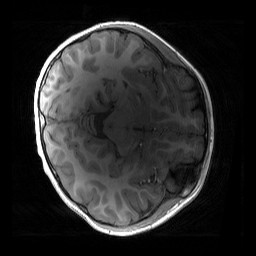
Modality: T1w
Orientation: axial
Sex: male
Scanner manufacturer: siemens
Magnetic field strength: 3 T
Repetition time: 1.9 s
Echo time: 0.00243 s